Question: I am trying to use Data binding to bind an ObservableCollection to the ItemsSource of a DataGrid, as I learn about WPF and stuff.
In the code-behind I can set the DataContext with 'this.DataContext = this;' or 'bloopDataGrid.DataContext = this;'. That's fine and dandy.
I thought I could try something like
'''
<Window.DataContext>
<local:MainWindow/>
</Window.DataContext>
'''
in my main window, but this causes a Stack Overflow Exception as explained in <URL>. Fine, that makes some sense.
After reading <URL>.
Then I read <URL> about using '"{Binding ElementName=, Path=}"' and tried to use it like so:
'''
<DataGrid
Name="bloopDataGrid"
Grid.Row="1"
ItemsSource="{Binding ElementName=testWin, Path=OutputCollection}">
</DataGrid>
'''
Which also doesn't work. Maybe not for the same reason, but I can't figure out the problem with it.
Oddly, I can't replicate the rebinding example shown in <URL>.
'''
<Window
x:Class="DataBinding.MainWindow"
xmlns="http://schemas.microsoft.com/winfx/2006/xaml/presentation"
xmlns:x="http://schemas.microsoft.com/winfx/2006/xaml"
Title="MainWindow"
Height="350"
Width="525"
x:Name="testWin">
<Grid>
<Grid.RowDefinitions>
<RowDefinition />
<RowDefinition />
</Grid.RowDefinitions>
<Label Grid.Row="0" Content="{Binding text}">
</Label>
<DataGrid
Name="bloopDataGrid"
Grid.Row="1"
ItemsSource="{Binding Path=OutputCollection}">
</DataGrid>
</Grid>
</Window>
'''
'''
using System;
using System.Collections.ObjectModel; //For ObservableCollection<T>
using System.Windows;
namespace DataBinding
{
public partial class MainWindow : Window
{
public String text { get; set; }
public ObservableCollection<testStruct> OutputCollection { get; set; }
public struct testStruct
{
public testStruct(String x, String y) : this()
{
Col1 = x;
Col2 = y;
}
public String Col1 { get; set; }
public String Col2 { get; set; }
}
public MainWindow()
{
InitializeComponent();
testA t1 = new testA();
this.DataContext = this;
//this.DataContext = t1;
//bloopDataGrid.DataContext = this;
text = "bound "this"";
t1.text = "bound a class";
OutputCollection = new ObservableCollection<testStruct>();
OutputCollection.Add(new testStruct("1", "2"));
OutputCollection.Add(new testStruct("3", "4"));
}
public class testA
{
public String text { get; set; }
}
}
}
'''
The above code is what I'm using to test this, and is currently using the code-behind version which correctly gives me

What am I doing wrong, which is preventing me from getting the same results as the above picture but by using XAML for the DataContext handling? Am I not connecting the dots properly? ...am I missing some dots?
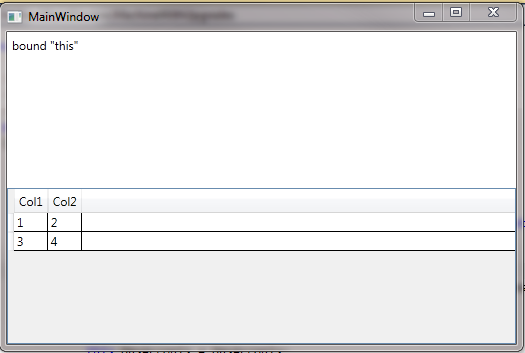
Answer: '''
<Window.DataContext>
<local:MainWindow/>
</Window.DataContext>
'''
is not the same as
'''
this.DataContext = this;
'''
The first one is creating a new instance of the 'MainWindow' class and assigning that to the 'DataContext' property of the 'Window', while the second is assigning the very same instance of the 'Window' to its 'DataContext' property.
In order to achieve that in XAML, you need to use a <URL> Binding:
'''
<Window DataContext="{Binding RelativeSource={RelativeSource Self}}">
</Window>
'''
The difference in behavior between defining the 'DataContext' in XAML and in code behind is caused by the fact that the XAML is actually parsed when the constructor finishes executing, because the 'Dispatcher' waits for the user code (in the constructor of the Window) to finish before executing its pending operations.
This causes the actual property values to be different in these different moments, and since there is no 'INotifyPropertyChanged', WPF has no way of updating the UI to reflect the new values.
You 'could' implement 'INotifyPropertyChanged' in the 'Window' itself, but I suggest creating a ViewModel for this, as I don't like the fact of mixing 'INotifyPropertyChanged' (which is more of a ViewModel concept) with 'DependencyObject'-derived classes (UI elements).